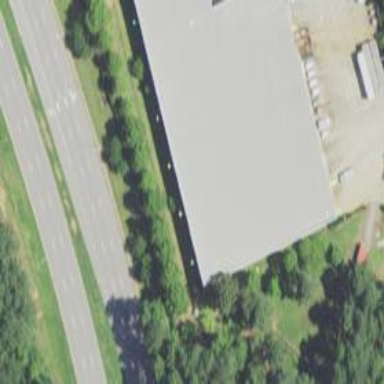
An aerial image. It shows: Commercial building.